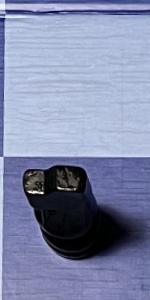
Label: Knight_Black